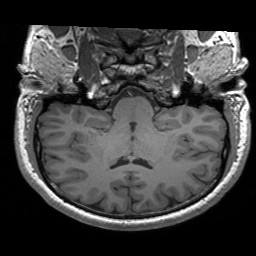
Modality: T1w
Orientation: sagittal
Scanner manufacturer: siemens
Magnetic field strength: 3 T